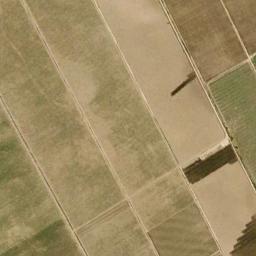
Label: rectangular_farmland